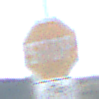
Verkehrszeichen: Stop
Zusatzzeichen unten: RichtungsangabeDurchPfeile9
Umgebung: Outdoor, Nature
Tageszeit: Midday
Wetter: PartlyCloudy
Licht: Natural
Jahreszeit: NotSpecified
Kontrast: LowContrast